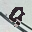
Label: 9